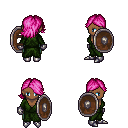
a pixel art fantasy rpg character, female body template, human, dark skin, green robe, teal pants, pink swoop hairstyle, metal gloves, metal boots, shield, four views (front, back, left, right), 2x2 character sprite sheet, small pixel art, hard edges, no anti-aliasing